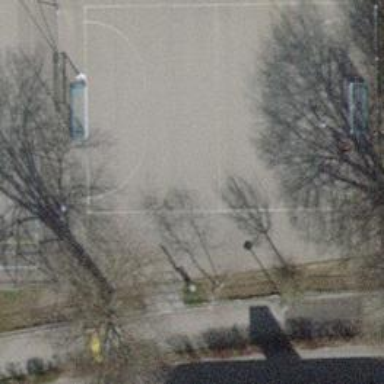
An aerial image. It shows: Asphalt handball pitch for leisure sports activities.